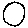
Label: circle